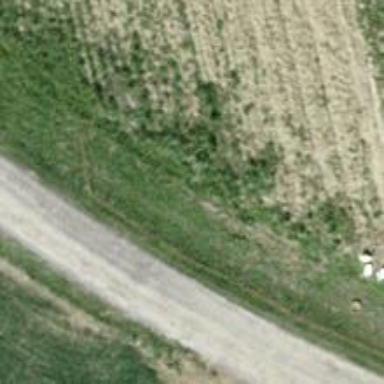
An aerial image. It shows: Track with fine gravel surface. The track type is grade 2.